Interaction volume radius: 5 \u00c5
Interaction volume height: 10 \u00c5
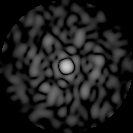
Disorder parameter: 0.8525